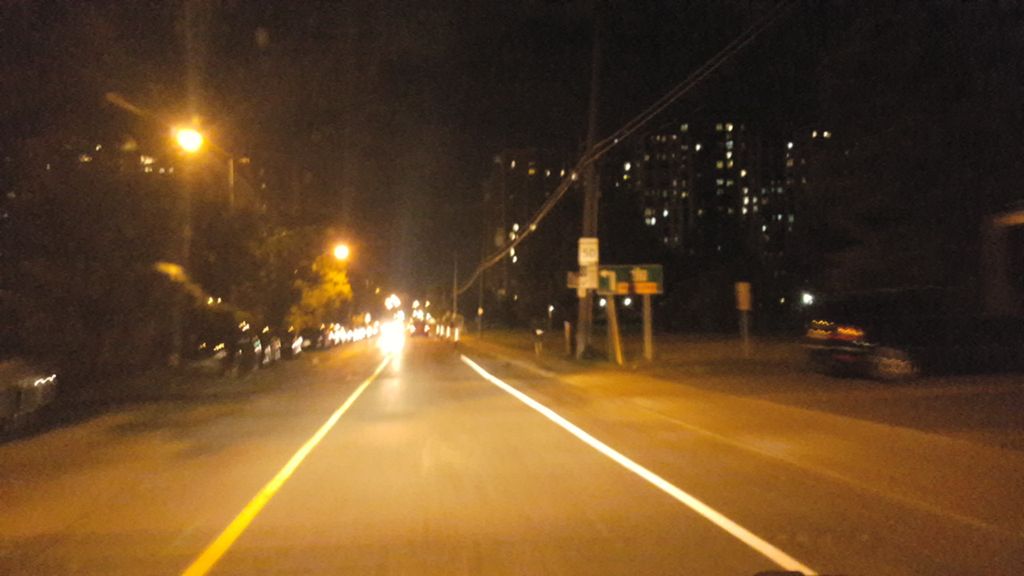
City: ottawa-gatineau